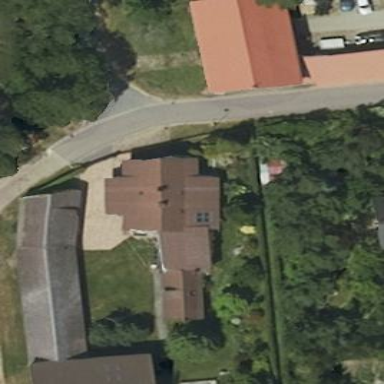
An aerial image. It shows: Residential building.